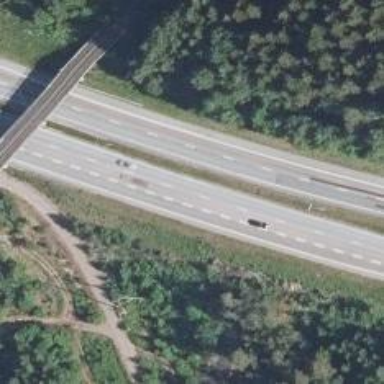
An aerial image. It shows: Asphalt motorway.